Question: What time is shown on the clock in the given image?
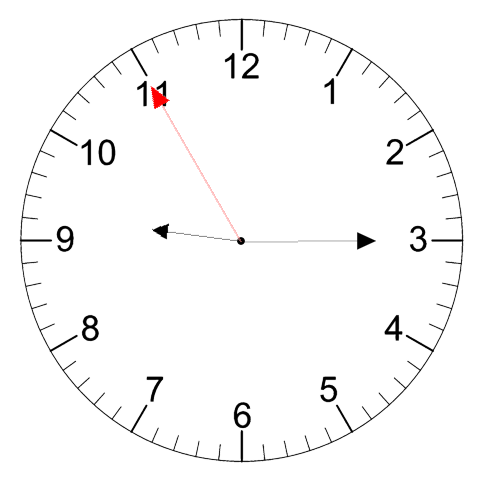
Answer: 09:14:55